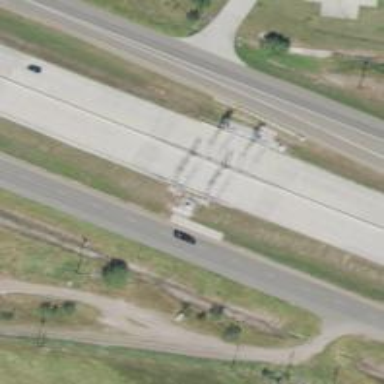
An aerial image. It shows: Toll gantry on the road.